Question: First here I have js/jquery/ajax code:
'''
$('#sacuvajMapu').click(function (e) {
$.ajax({
url: "insertMap.php",
type: "POST",
async: true,
data: { ajdi:ajdi, mapData:$('#mapData').val();}, //your form data to post goes here as a json object
dataType: "html",
success: function(data) {
console.log(data);
}
error: function(data) {
console.log(data);
}
});
});
});
'''
also I have mysql database:
Now I need to insert data with my ajax code to database so I write:
'''
try {
$STH = $db->prepare("INSERT INTO map (id_parcele, json, user_id)
VALUES (:1,:2,:3);");
$STH->bindParam(':1', $_POST['ajdi']);
$STH->bindParam(':2', $_POST['mapData']);
$STH->bindParam(':3', $user_id);
'''
and all is OK.
Now I have a problem.
I must check if value '$_POST['ajdi']' is in table column 'id_parcele' and if it is then just to update table column 'json' with values from '$_POST['mapData']' and if 'POST['ajdi']' does not exist in table column 'id_parcele' then I need to add new row with data above...
How I can do this?
What is the right way for that?
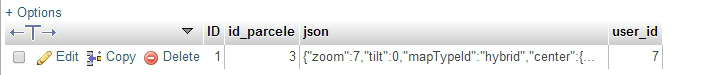
Answer: Assuming that the record already existing will throw a primary key violation, you can do:
'''
INSERT INTO map (id_parcele, json, user_id)
VALUES (:1,:2,:3)
on duplicate key update json=values(json), user_id=values(user_id)
'''
This syntax is MySQL specific. <URL>